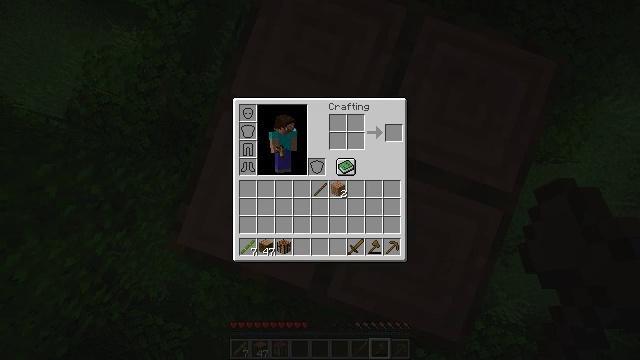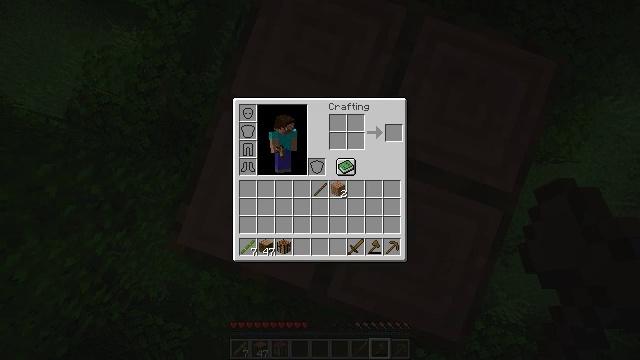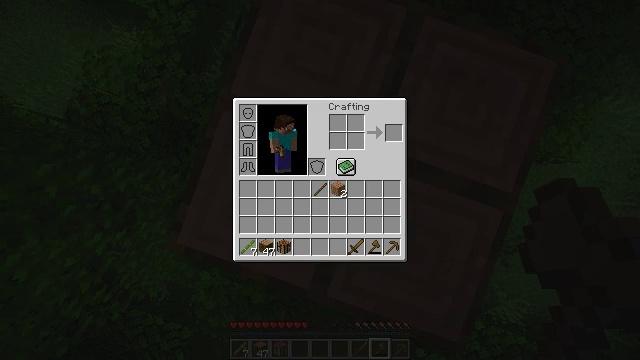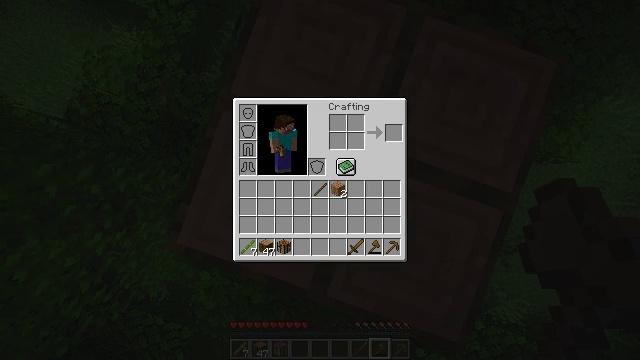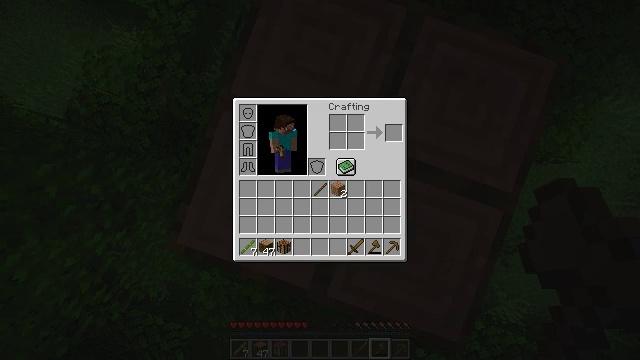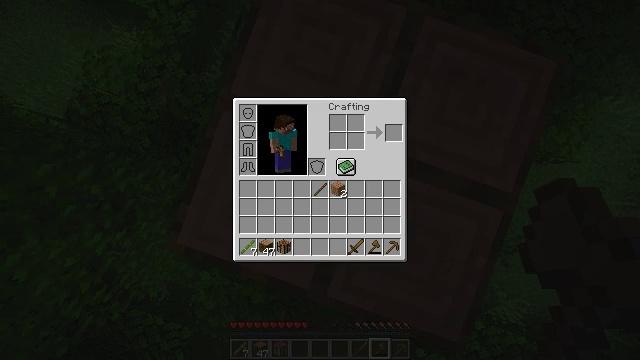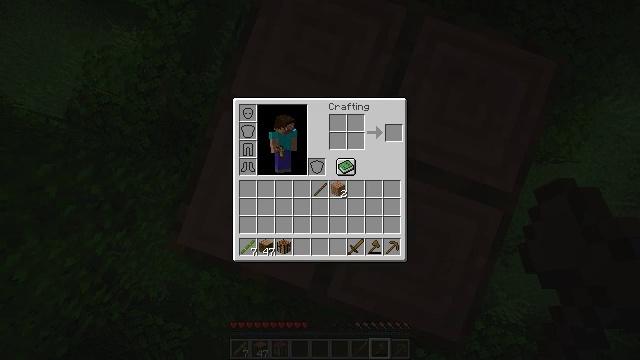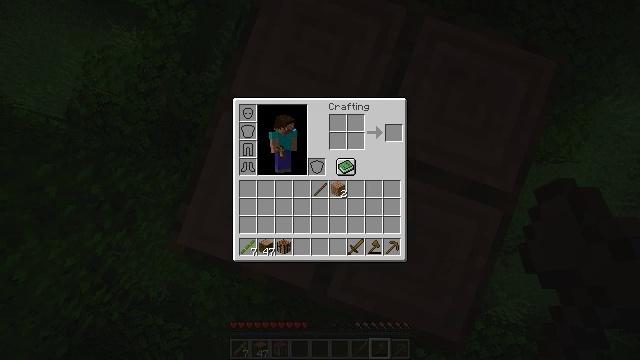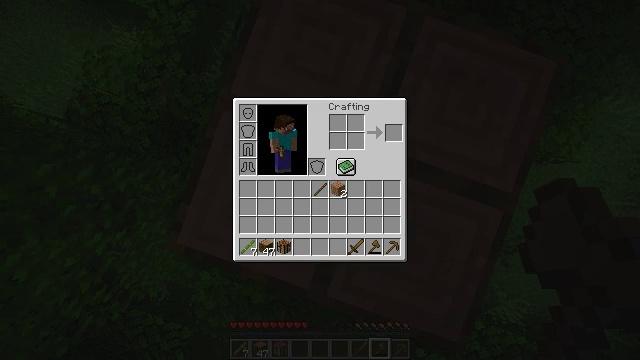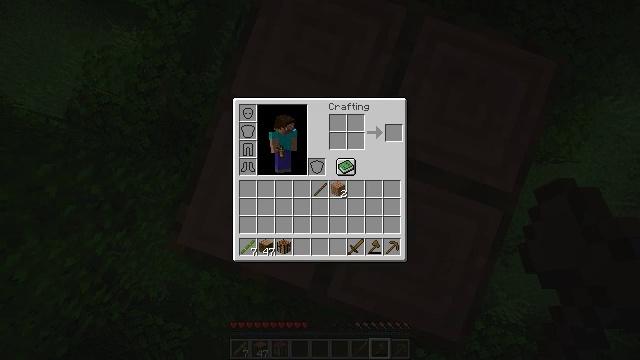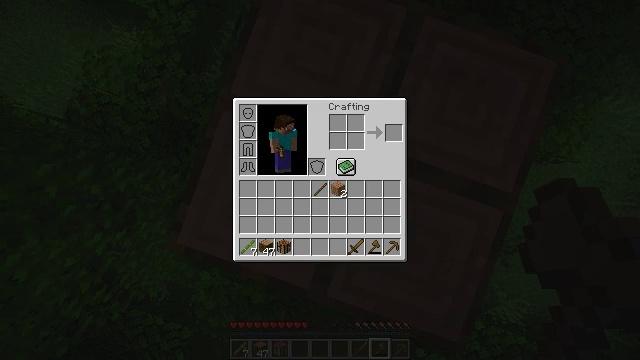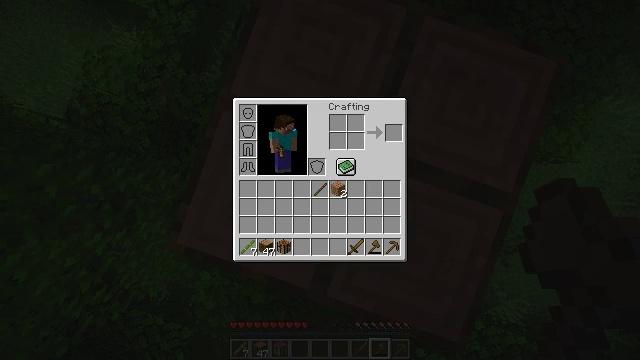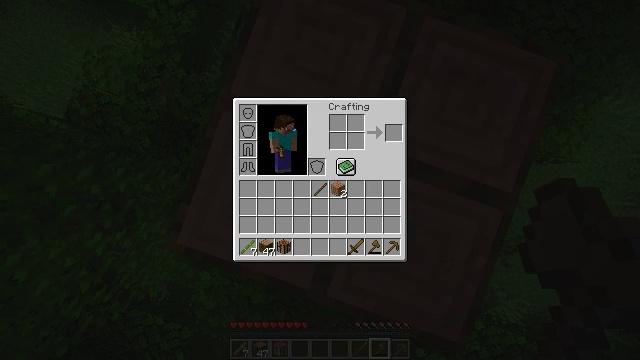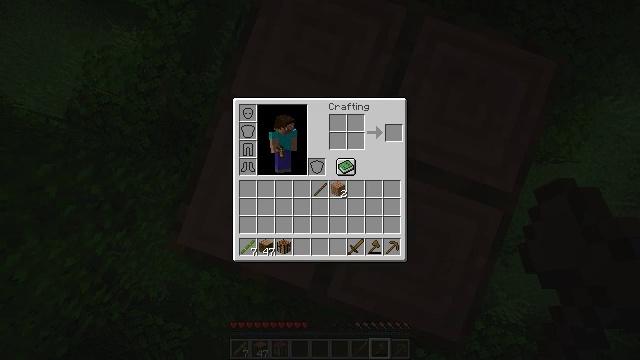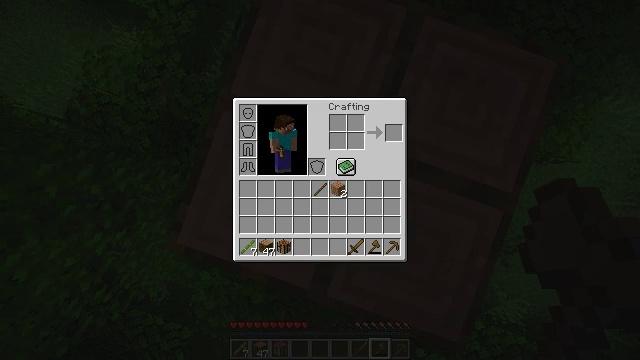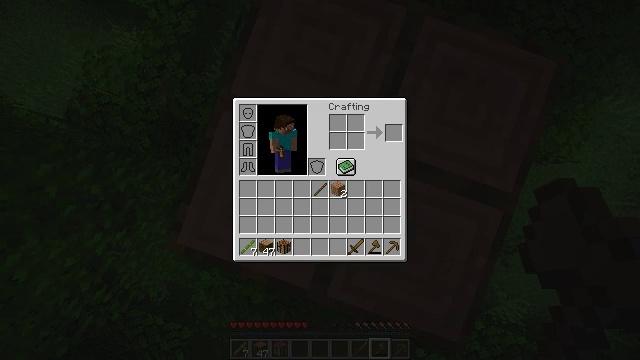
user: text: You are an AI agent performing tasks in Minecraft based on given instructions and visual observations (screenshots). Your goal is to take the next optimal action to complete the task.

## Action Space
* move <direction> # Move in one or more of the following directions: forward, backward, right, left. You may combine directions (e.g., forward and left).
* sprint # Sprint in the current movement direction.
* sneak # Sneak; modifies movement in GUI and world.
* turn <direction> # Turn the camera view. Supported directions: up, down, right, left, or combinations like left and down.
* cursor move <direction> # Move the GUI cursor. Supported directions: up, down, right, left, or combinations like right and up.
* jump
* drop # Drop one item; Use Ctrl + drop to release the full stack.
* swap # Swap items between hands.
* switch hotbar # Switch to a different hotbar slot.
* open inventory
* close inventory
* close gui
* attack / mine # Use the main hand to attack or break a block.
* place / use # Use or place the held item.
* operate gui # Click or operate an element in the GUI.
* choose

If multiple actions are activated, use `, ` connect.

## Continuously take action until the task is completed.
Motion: motion action
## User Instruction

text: Use an axe to chop the jungle log.
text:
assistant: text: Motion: no_op
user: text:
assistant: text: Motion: no_op
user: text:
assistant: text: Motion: no_op
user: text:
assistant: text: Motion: no_op
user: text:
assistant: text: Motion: no_op
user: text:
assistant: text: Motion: no_op
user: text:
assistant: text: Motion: no_op
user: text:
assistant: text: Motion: no_op
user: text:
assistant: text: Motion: no_op
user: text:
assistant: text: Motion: no_op
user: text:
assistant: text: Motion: no_op
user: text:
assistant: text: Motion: no_op
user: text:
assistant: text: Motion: no_op
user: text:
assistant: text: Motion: no_op
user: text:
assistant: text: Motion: no_op
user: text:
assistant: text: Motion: no_op
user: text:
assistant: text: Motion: no_op
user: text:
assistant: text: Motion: no_op
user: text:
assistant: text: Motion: no_op
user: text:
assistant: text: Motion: no_op
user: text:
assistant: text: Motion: no_op
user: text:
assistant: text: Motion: no_op
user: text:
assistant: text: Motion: no_op
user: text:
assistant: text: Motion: no_op
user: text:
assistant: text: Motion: no_op
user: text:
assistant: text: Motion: no_op
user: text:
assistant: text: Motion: no_op
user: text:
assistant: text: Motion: no_op
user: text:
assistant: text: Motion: no_op
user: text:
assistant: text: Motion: no_op